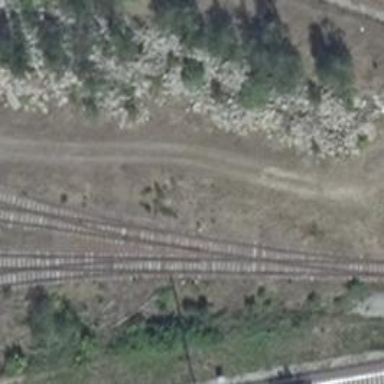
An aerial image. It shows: Railway switch.